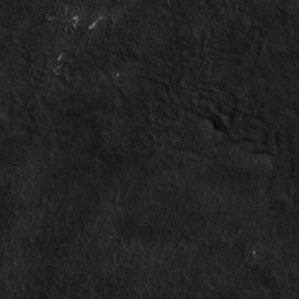
Label: non_frost